Question: I am compiling an overview of different sheets in Excel in a new sheet and am referencing different arrays from the sheets with special formulas, similar to "=A1:C10". However, since some of the cells are empty in the source arrays, the destination shows zeros in those cells. Is there a way to suppress those zeros? They should just be empty cells.

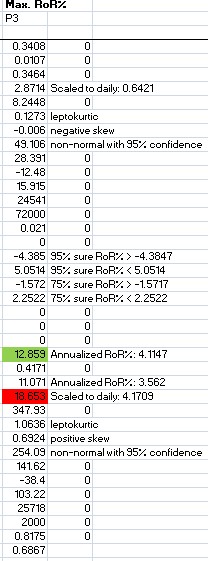
Answer: Use this number format to hide zeros:
'''
0;-0;;@
'''
Or use a conditional formatting to set the font color same as background.
You may, of course, make a conditional formula like
'''
=IF(<something not zero>,<this value>,"")
'''
But from Excel point of view this will change nothing - '""' will still convert to '0' value when passed to another calculation.